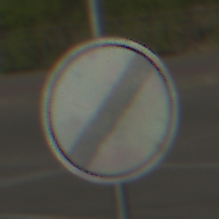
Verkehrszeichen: EndeSaemtlicherBegrenzungen
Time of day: MorningAfternoon
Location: Outdoor (Suburban)
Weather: PartlyCloudy
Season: NotSpecified
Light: Natural